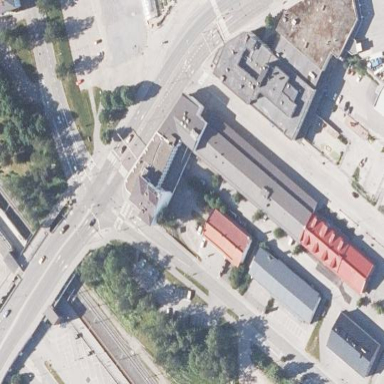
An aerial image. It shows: Commercial building.